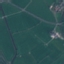
Label: Pasture